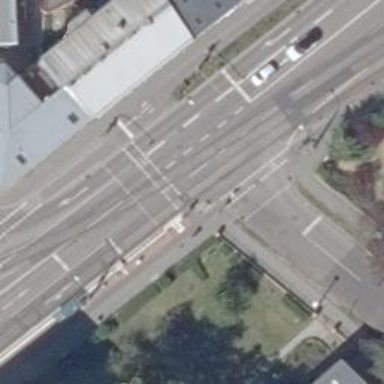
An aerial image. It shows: Tram level crossing on railway.